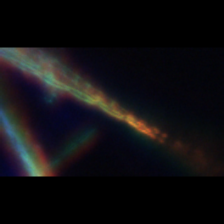
Taxon: Psuedo-nitzschia
Group: Diatoms